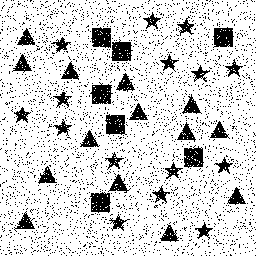
Squares: 7
Triangles: 14
Stars: 15
Total shapes: 36